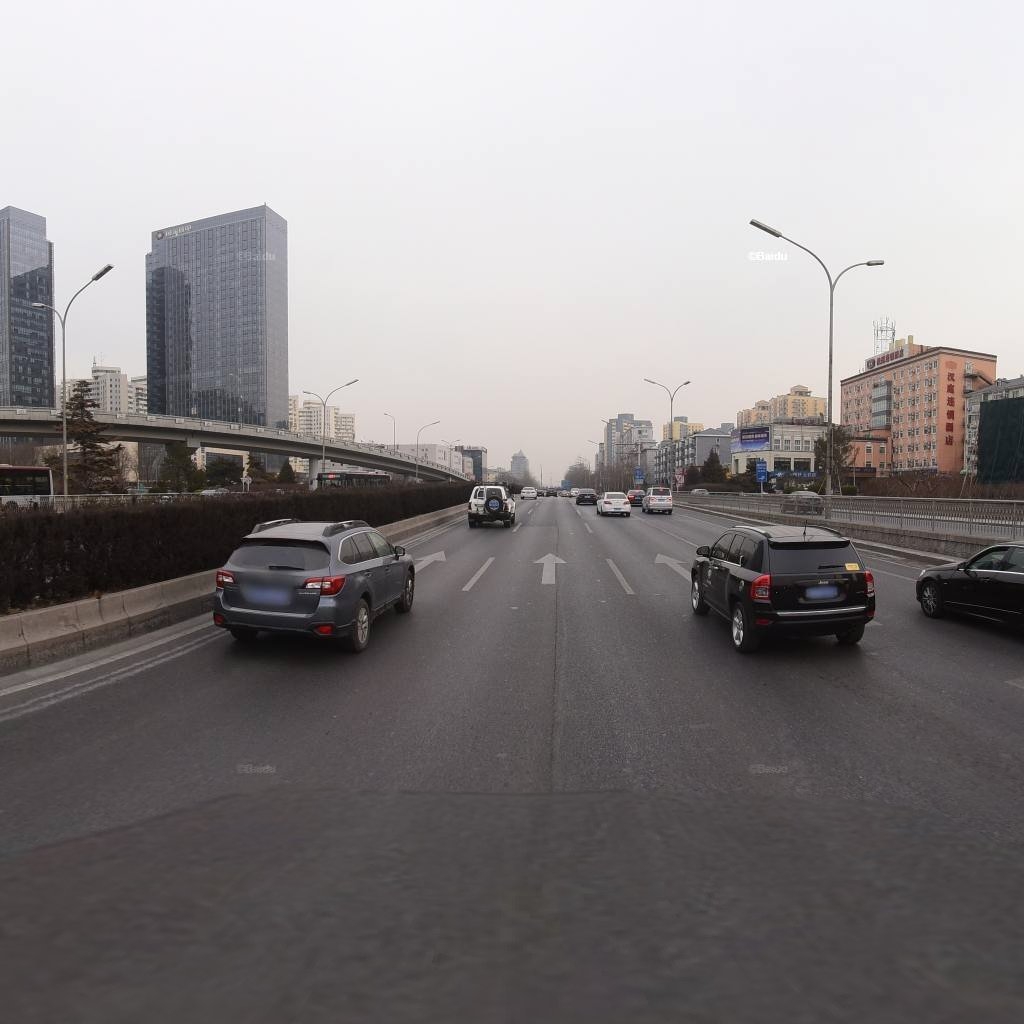
Region: Xicheng
Road damage annotations: longitudinal crack